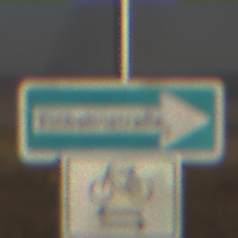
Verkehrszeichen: EinbahnstrasseRechtsweisend
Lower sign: RichtungsangabeDurchPfeile9
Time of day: MorningAfternoon
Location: Outdoor (Nature)
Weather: Clear
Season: NotSpecified
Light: Natural